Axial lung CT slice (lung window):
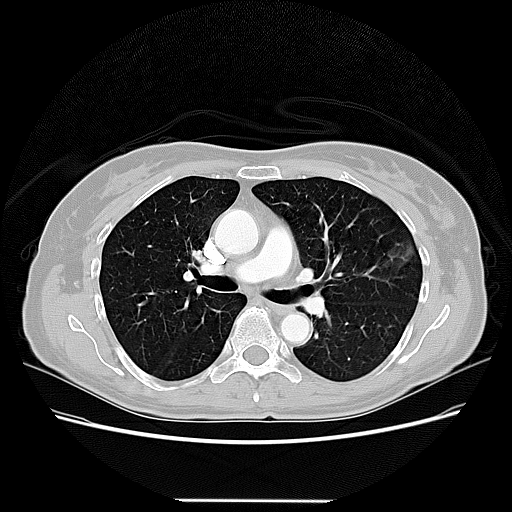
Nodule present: no